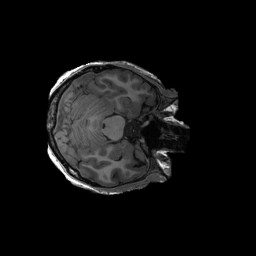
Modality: T1w
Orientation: axial
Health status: ill
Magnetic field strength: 3 T